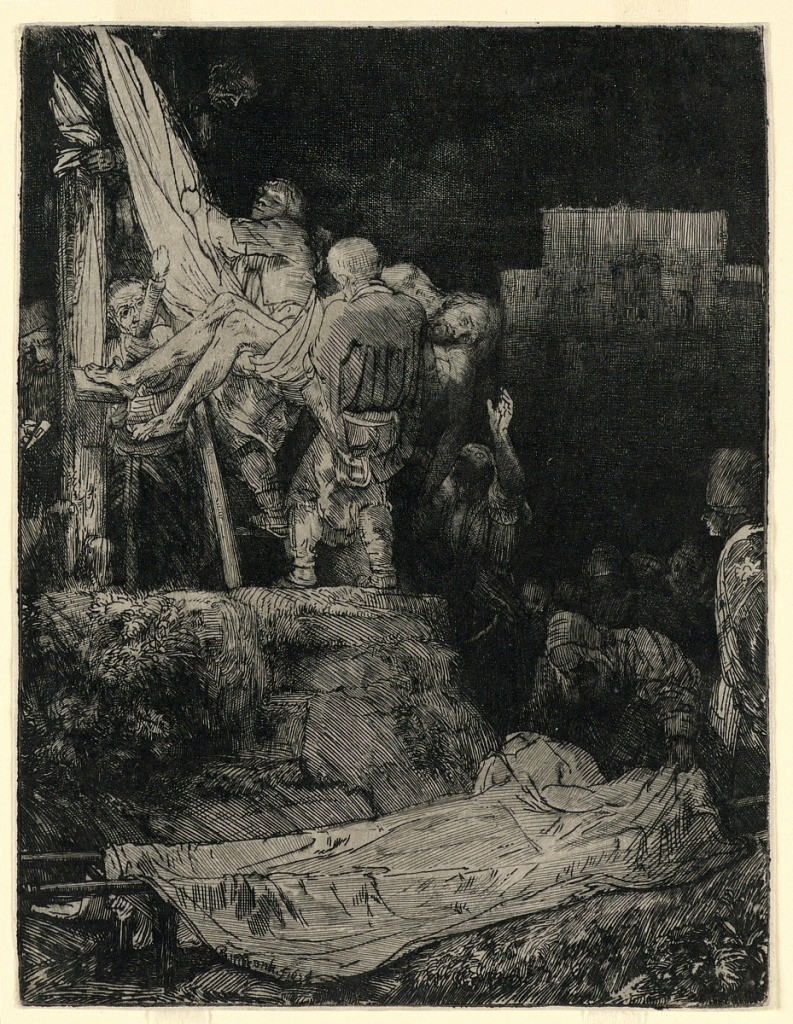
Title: Descent from the Cross by Torchlight
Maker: Rembrandt Harmensz van Rijn, Dutch, 1606–1669
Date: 1654
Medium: Etching and drypoint on off-white laid paper
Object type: Print
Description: Vertical rectangle. A night scene. At left a man, holding a torch, lights up the scene. At upper left, the body of Christ is being carried from the cross; below a sheet-covered litter is prepared. Figures are dimly visible in background.